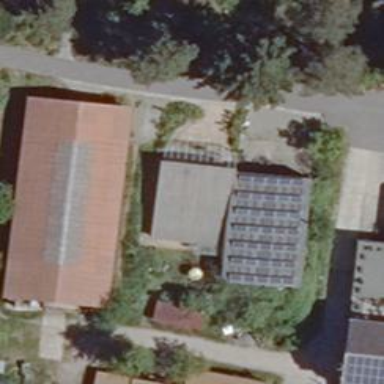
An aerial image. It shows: Flat-roofed garage.